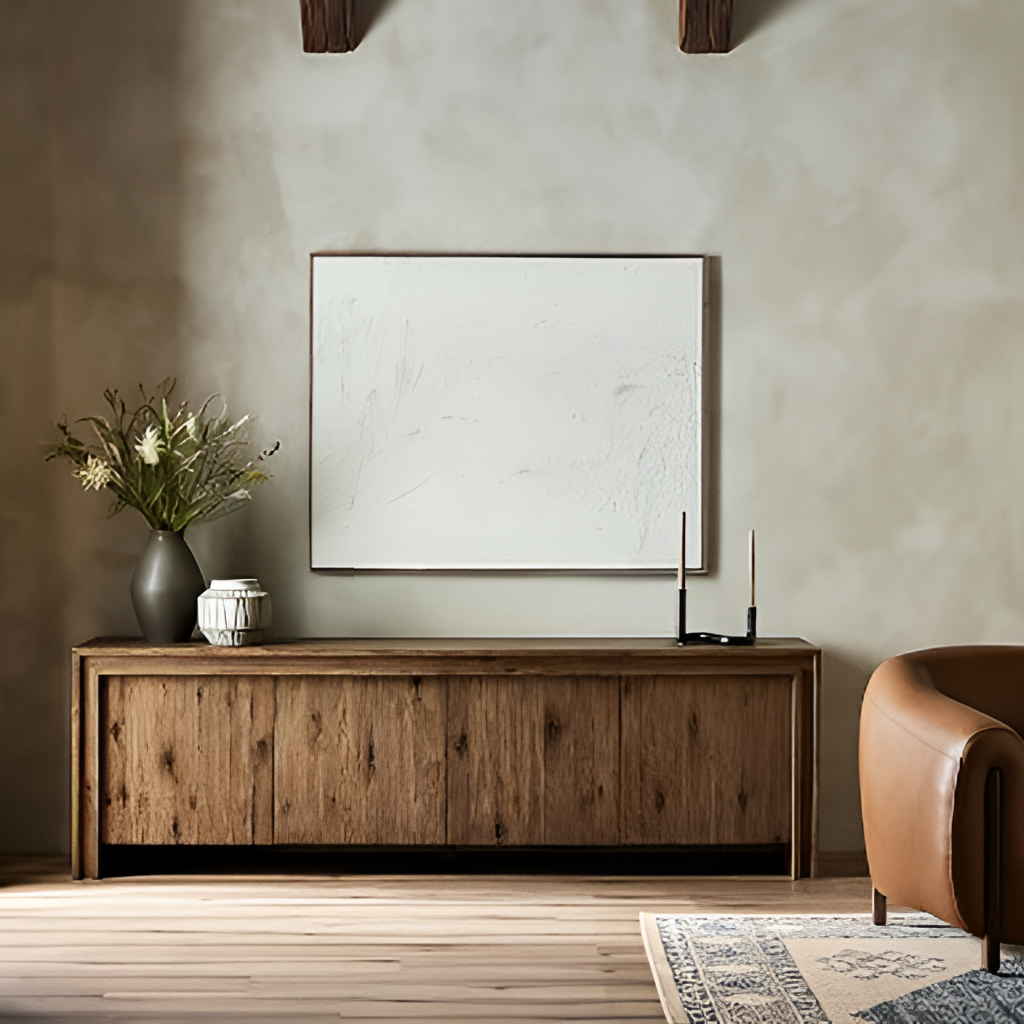
living room, wood cabinet, modern, light brown wood flooring, with plank pattern, plaster wallpaper, with solid pattern